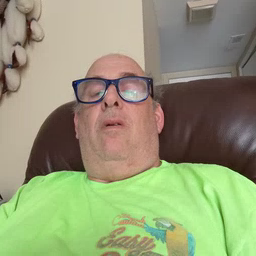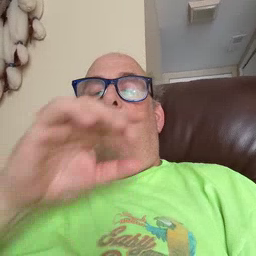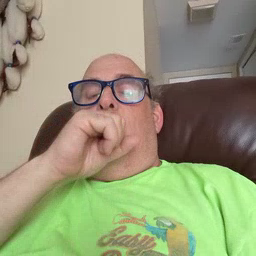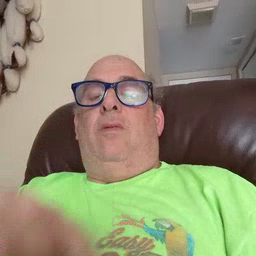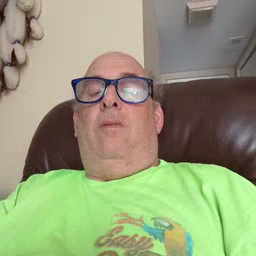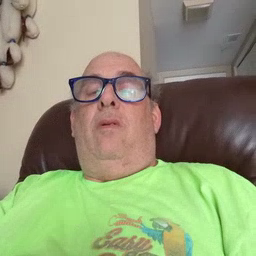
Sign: orange